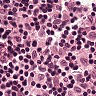
Metastatic tissue present: no